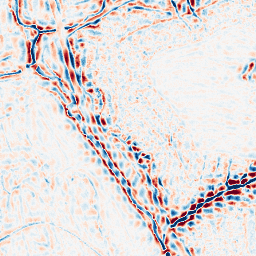
Category: wavelet
Decomposition family: wavelet_dwt
Decomposition parameters: wavelet: db8
level: 3
Upsampling method: sinc_hamming
Upsampling parameters: scale: 8
kernel_size: 16
Upsampling scale: 8